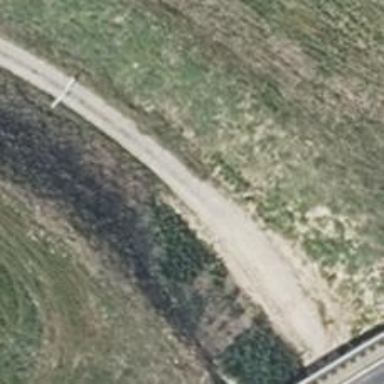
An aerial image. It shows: Service road with grade3 track type.